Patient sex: M
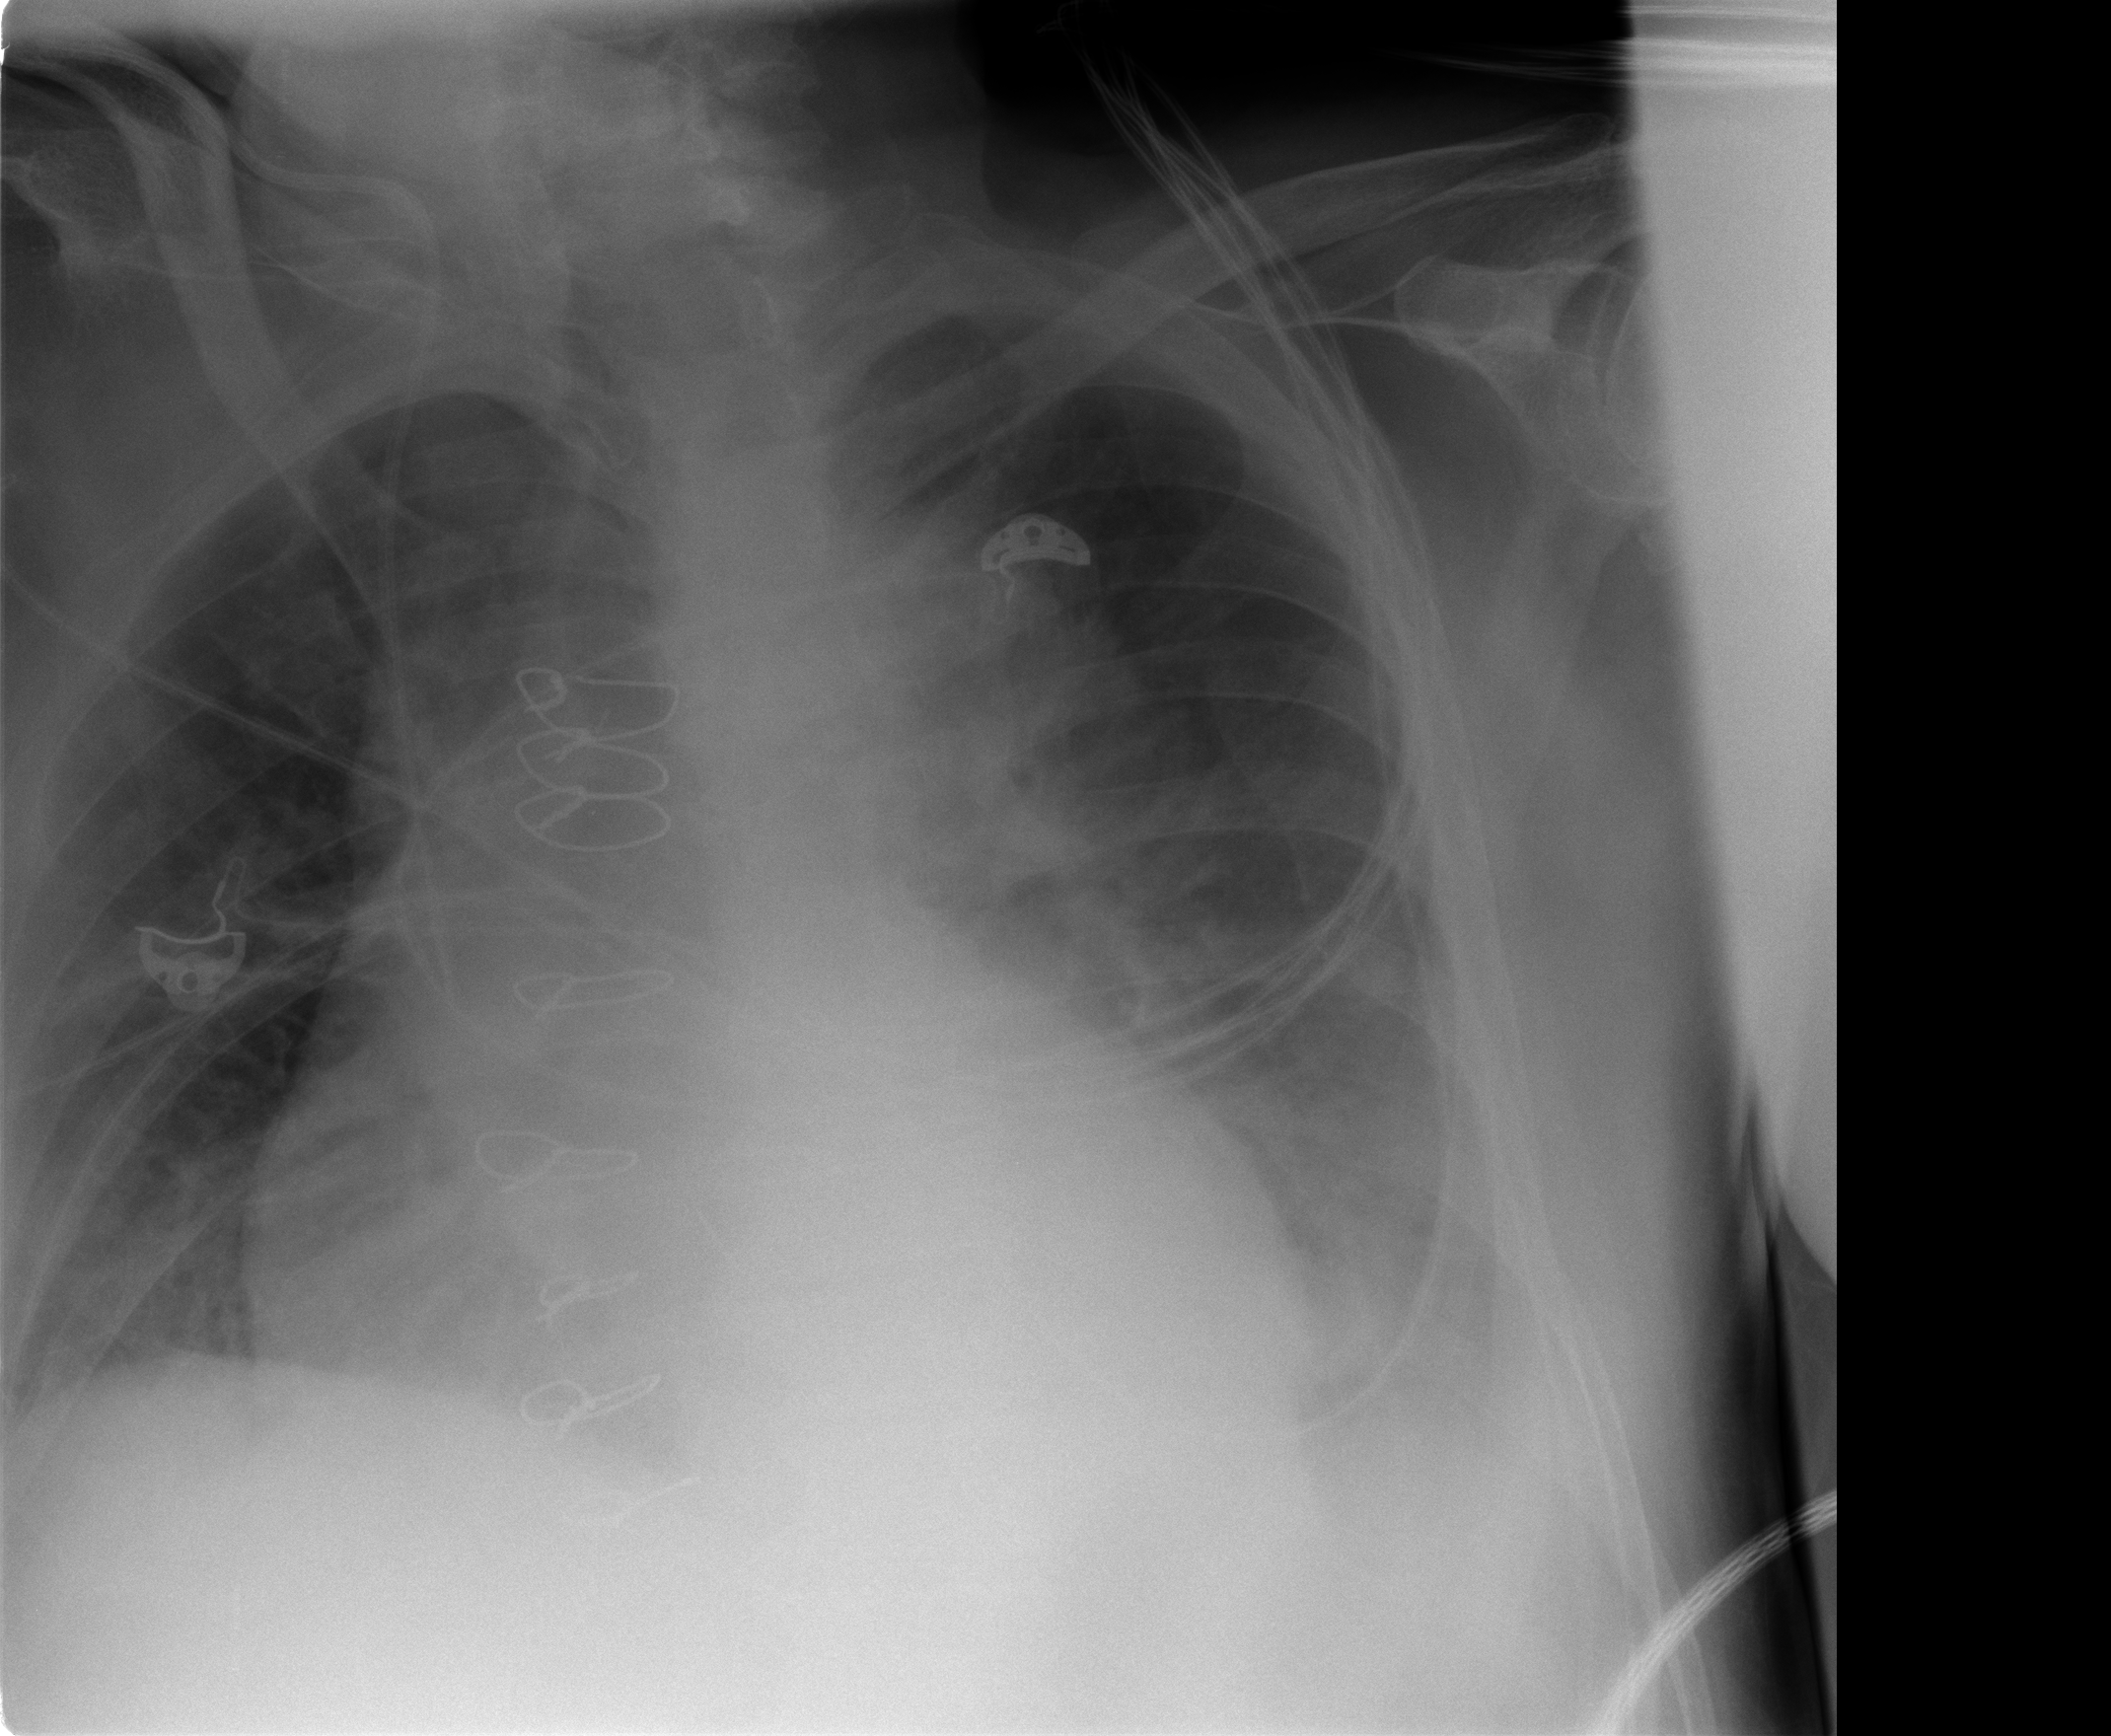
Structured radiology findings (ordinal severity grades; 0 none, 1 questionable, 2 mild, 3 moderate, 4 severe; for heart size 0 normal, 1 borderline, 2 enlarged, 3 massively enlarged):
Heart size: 2
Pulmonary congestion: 3
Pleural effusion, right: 0
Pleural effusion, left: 2
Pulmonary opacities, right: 0
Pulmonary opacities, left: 1
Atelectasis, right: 2
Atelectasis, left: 2